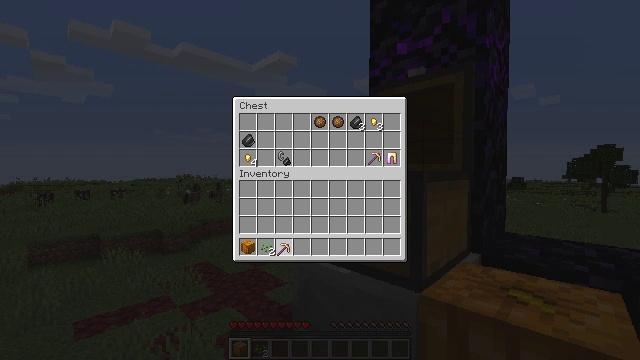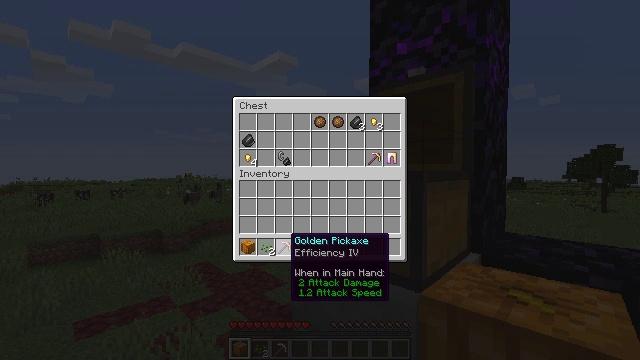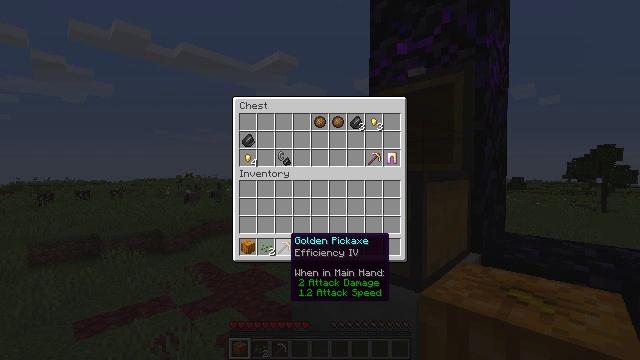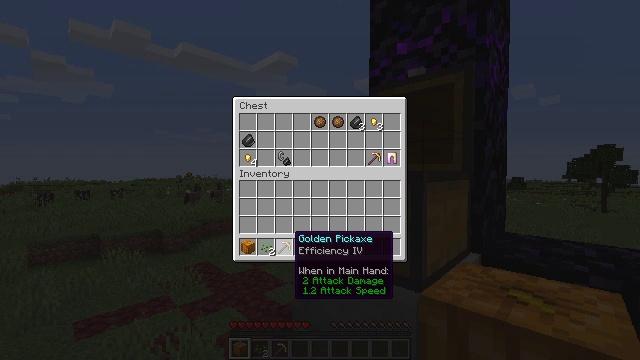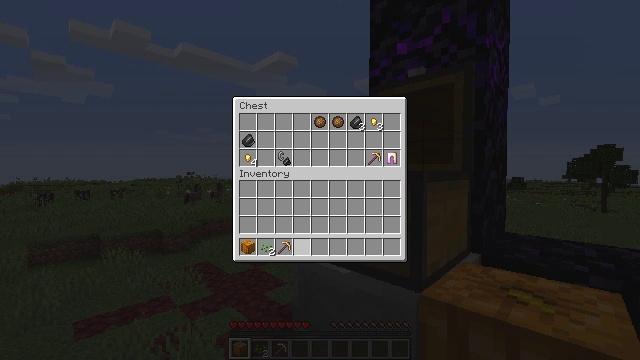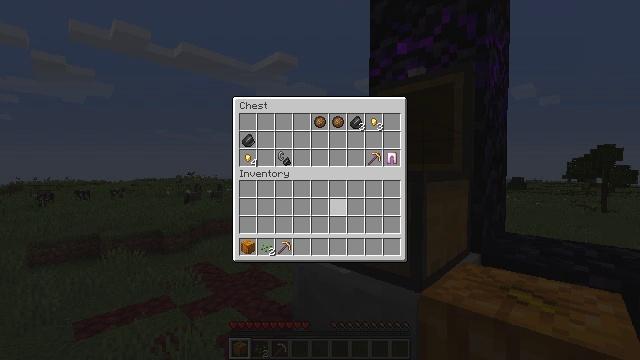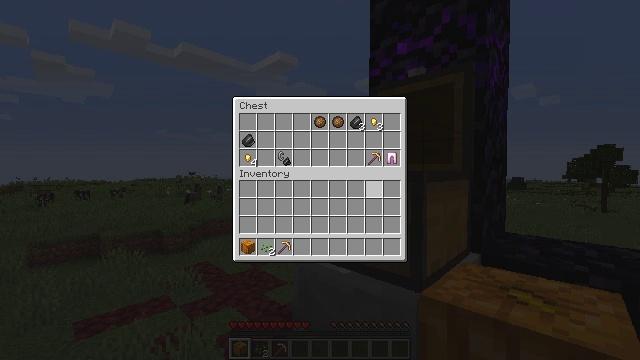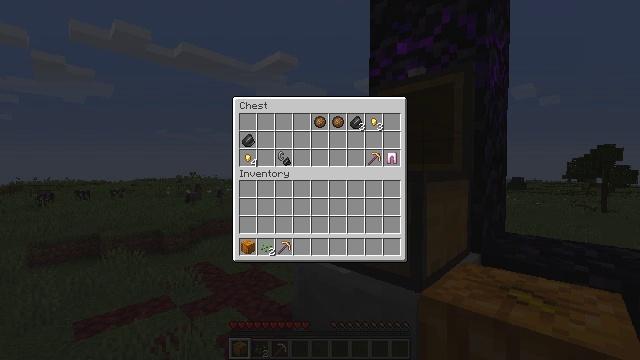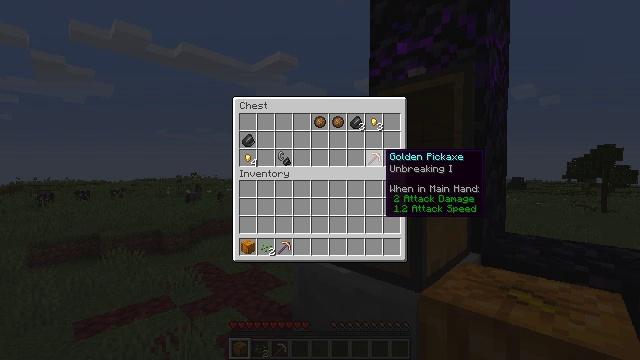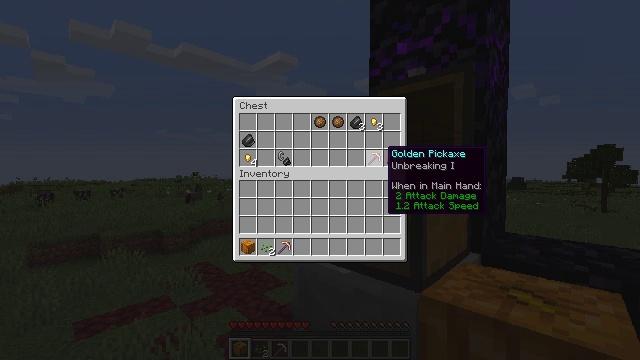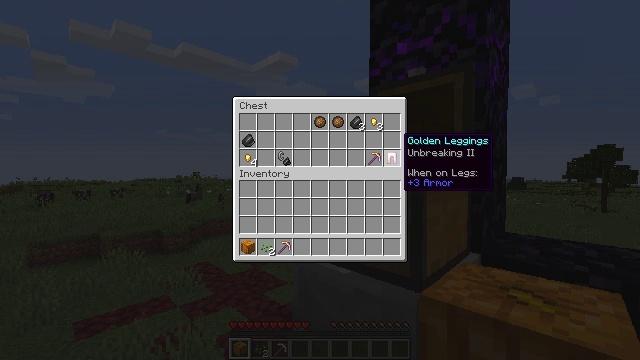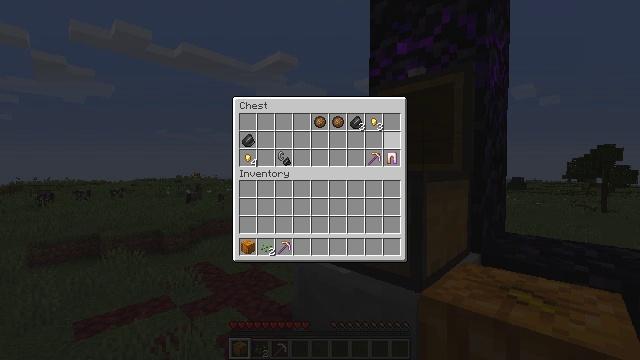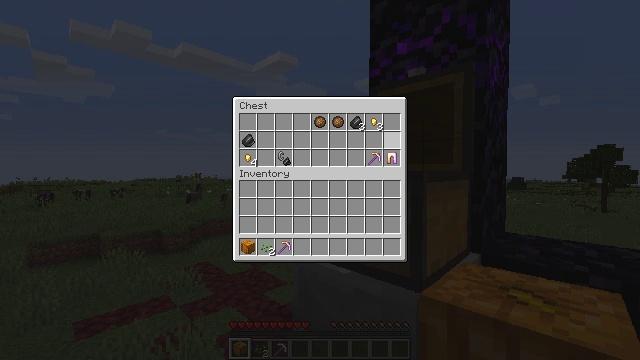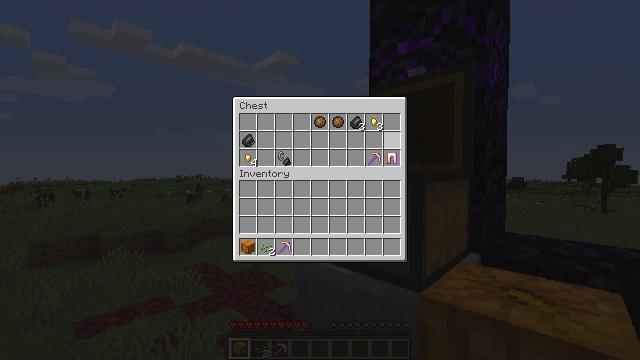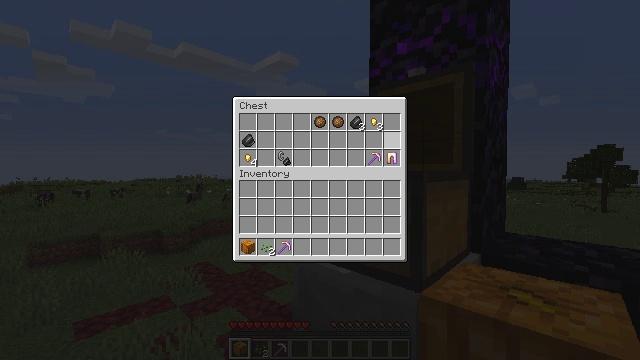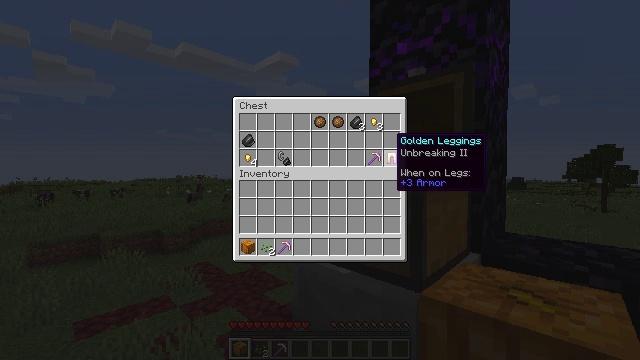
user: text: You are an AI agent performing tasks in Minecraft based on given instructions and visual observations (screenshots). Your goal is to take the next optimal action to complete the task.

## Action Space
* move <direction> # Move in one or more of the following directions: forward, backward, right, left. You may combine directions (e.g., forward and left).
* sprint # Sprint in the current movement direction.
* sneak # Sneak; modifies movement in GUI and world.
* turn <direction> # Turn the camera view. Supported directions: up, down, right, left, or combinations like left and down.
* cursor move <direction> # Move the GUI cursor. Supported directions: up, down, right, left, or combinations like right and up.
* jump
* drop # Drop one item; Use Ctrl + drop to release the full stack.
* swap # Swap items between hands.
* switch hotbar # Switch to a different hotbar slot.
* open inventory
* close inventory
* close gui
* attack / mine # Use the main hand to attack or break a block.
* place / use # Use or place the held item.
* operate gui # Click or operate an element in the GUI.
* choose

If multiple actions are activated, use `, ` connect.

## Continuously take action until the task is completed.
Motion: motion action
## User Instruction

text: Collect the grass block using a shovel.
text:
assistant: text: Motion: no_op
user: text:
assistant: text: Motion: no_op
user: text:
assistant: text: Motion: no_op
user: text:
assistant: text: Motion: turn right and up
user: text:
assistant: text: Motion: turn right and up
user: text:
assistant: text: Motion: turn right and up
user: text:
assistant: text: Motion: turn right and up
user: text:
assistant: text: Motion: no_op
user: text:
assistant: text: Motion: no_op
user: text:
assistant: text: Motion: turn right and up
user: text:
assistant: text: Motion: no_op
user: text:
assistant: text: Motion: no_op
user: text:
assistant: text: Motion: no_op
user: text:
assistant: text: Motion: no_op
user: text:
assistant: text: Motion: no_op
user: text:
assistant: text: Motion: no_op
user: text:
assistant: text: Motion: turn left
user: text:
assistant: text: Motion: no_op
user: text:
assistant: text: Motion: no_op
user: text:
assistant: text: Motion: no_op
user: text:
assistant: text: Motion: attack / mine
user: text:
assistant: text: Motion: attack / mine
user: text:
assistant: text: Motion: turn left and down
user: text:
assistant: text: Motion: turn down
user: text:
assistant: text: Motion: turn down
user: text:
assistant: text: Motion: turn down
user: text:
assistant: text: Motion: turn down
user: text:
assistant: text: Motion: no_op
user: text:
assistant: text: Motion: no_op
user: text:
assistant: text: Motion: turn left